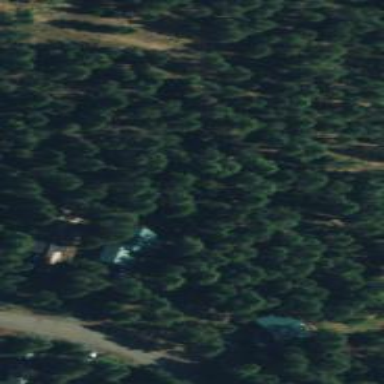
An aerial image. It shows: Woodland with evergreen needle-leaved trees.